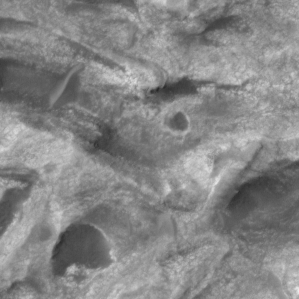
Label: non_frost